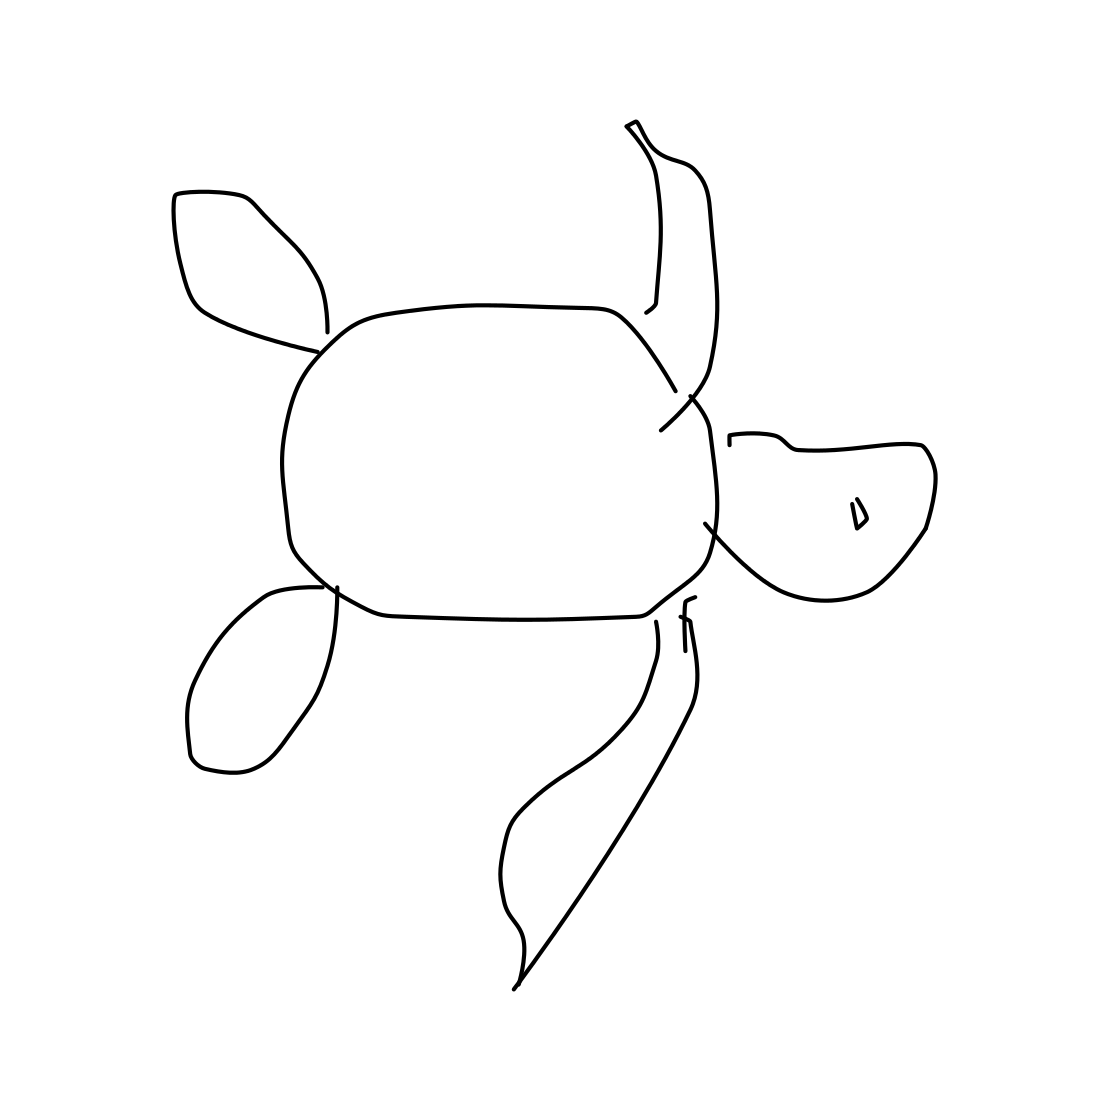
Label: sea turtle